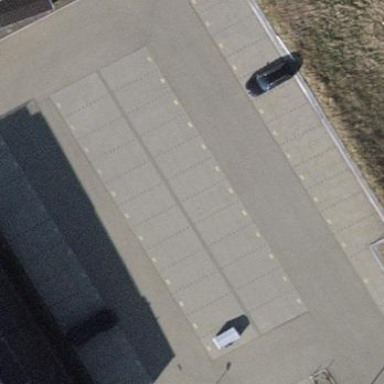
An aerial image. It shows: Surface for parking.